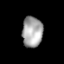
Tissue: lung
Cell type: Epithelial cells
Senescence score: 0.1727
Nuclear area (px): 612
Mean DAPI intensity: 166.302